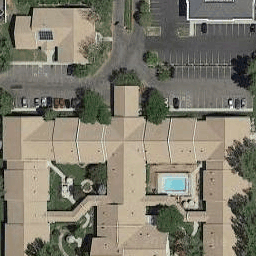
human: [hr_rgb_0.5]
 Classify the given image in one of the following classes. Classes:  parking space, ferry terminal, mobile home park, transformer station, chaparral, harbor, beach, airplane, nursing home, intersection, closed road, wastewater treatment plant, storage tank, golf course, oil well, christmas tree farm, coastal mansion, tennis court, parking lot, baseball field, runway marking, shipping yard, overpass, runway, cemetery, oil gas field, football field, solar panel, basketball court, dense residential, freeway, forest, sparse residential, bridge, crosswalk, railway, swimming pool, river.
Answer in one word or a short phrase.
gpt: nursing home